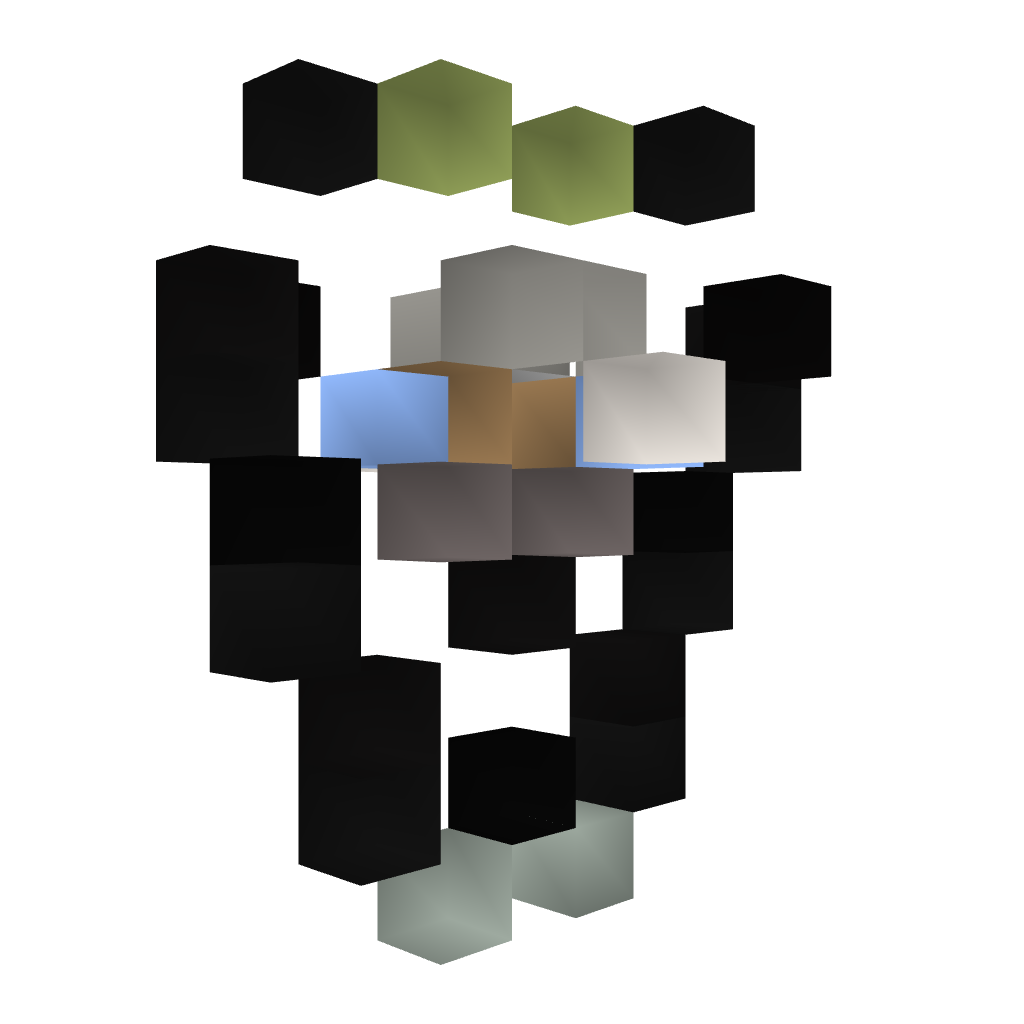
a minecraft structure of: SD Trader